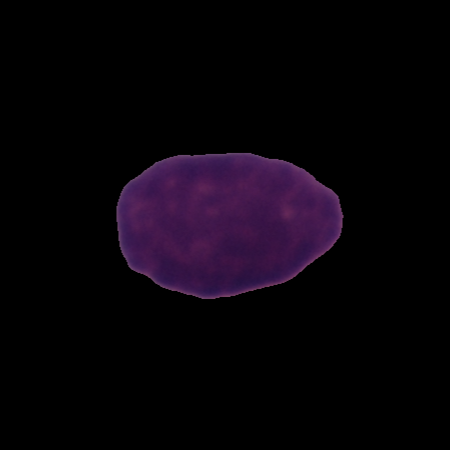
Label: healthy